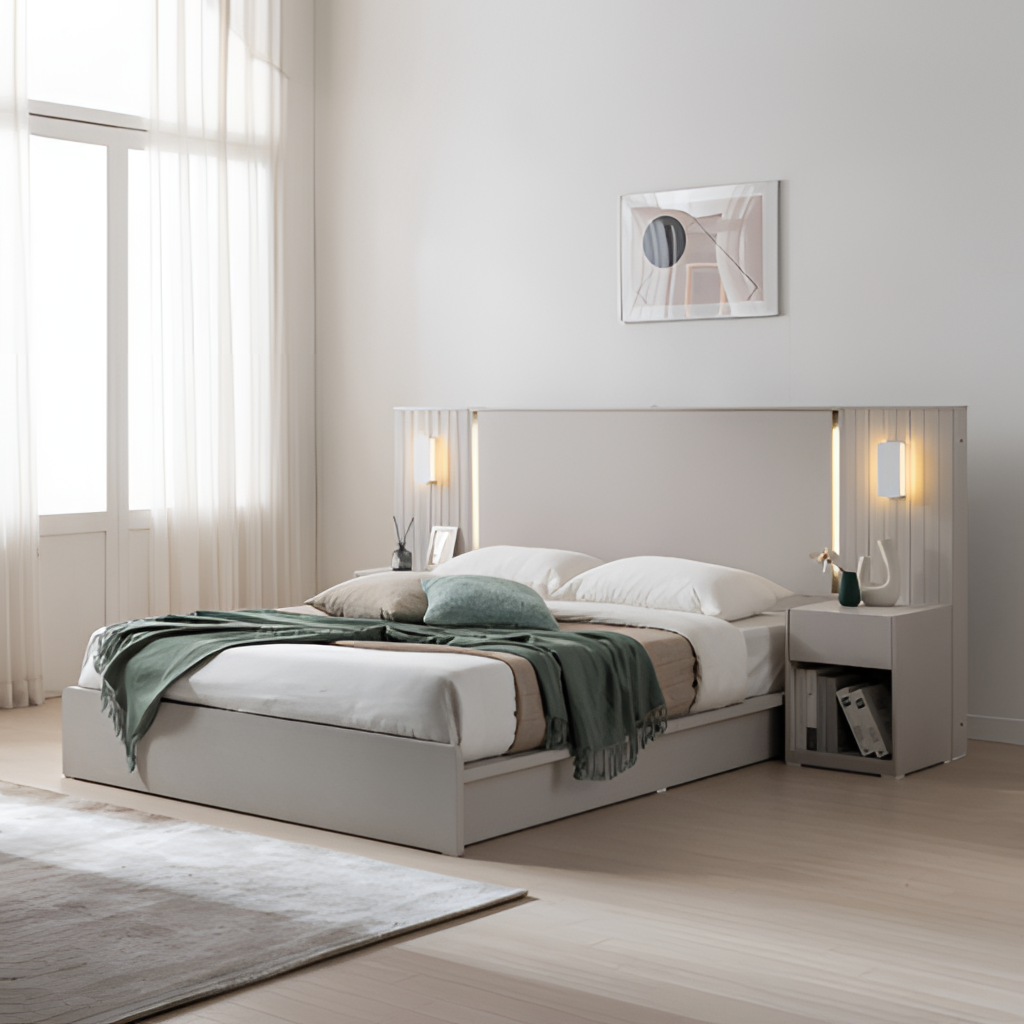
wood backlit headboard bed, bedroom, paint wallpaper, with solid pattern, modern, beige wood flooring, with plank pattern